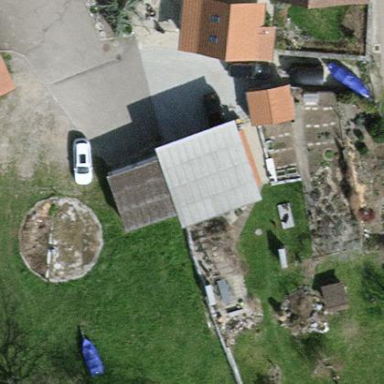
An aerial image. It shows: Group of garages.